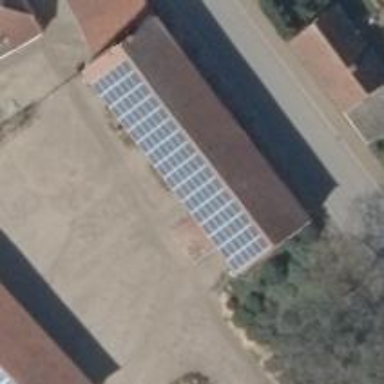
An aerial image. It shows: Solar-powered generator using photovoltaic technology. This small installation generates electricity through solar photovoltaic panels.